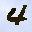
Label: 4